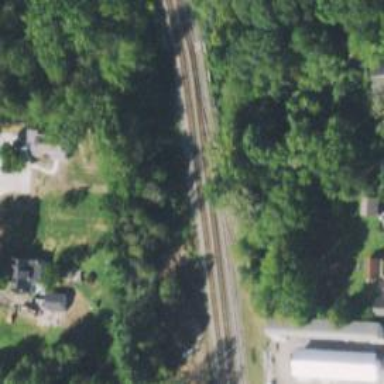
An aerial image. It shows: Railway spur service.